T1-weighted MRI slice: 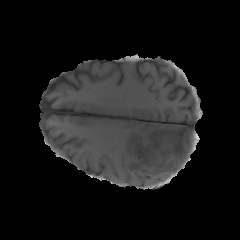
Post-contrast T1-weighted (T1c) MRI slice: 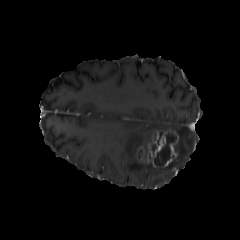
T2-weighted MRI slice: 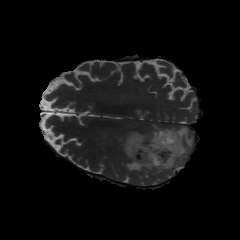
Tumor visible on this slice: yes